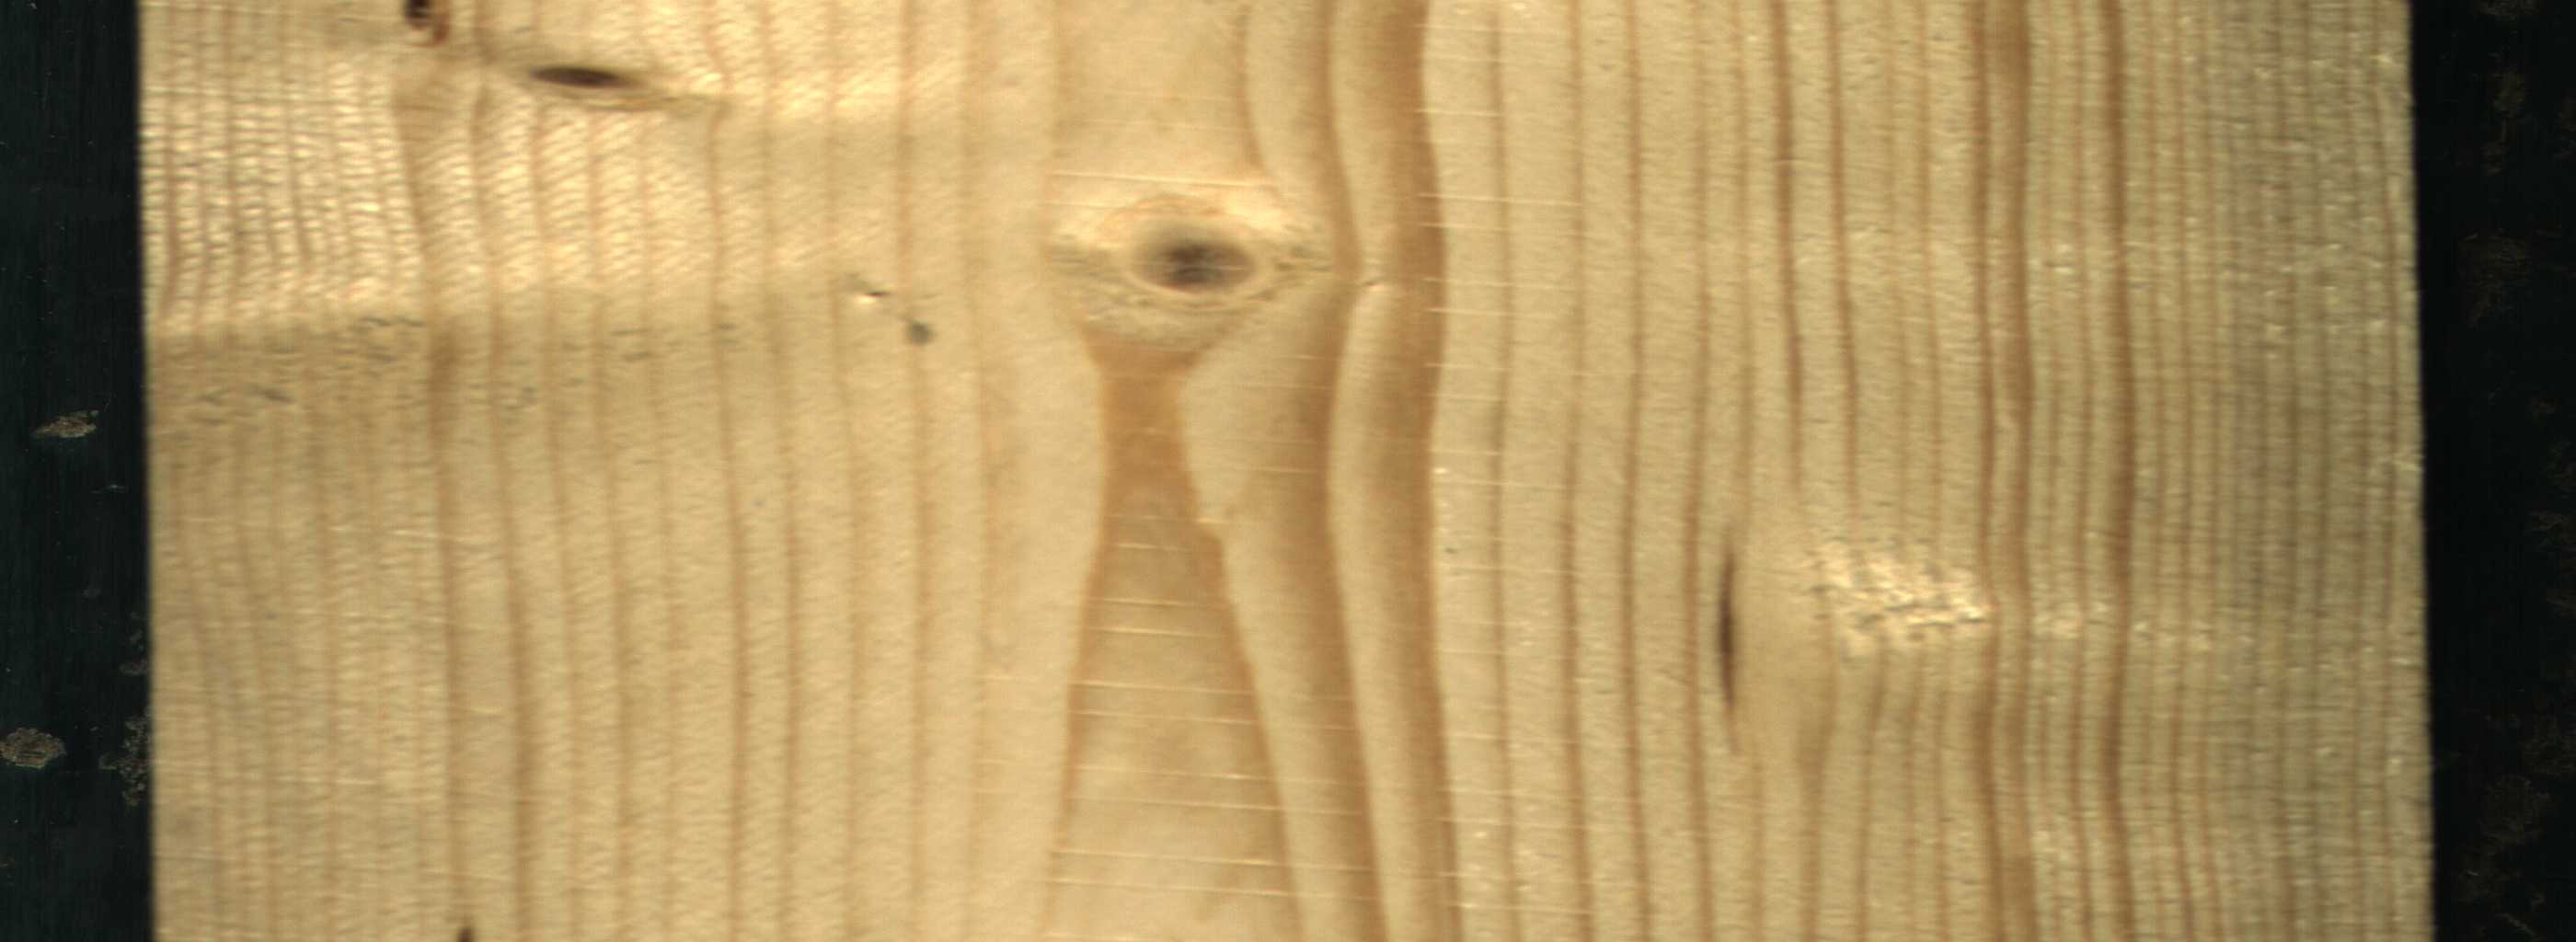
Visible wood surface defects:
resin
resin
Live_Knot
Live_Knot